Field crop: maize
Growth stage: 1
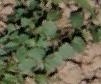
Species: convolvulus